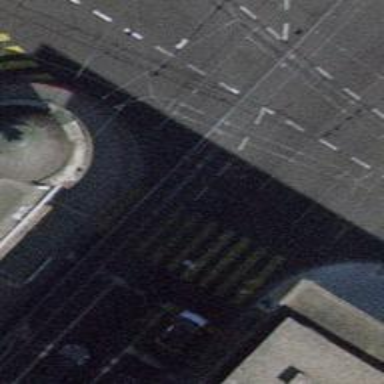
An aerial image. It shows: Primary highway with cycle track on the right side.